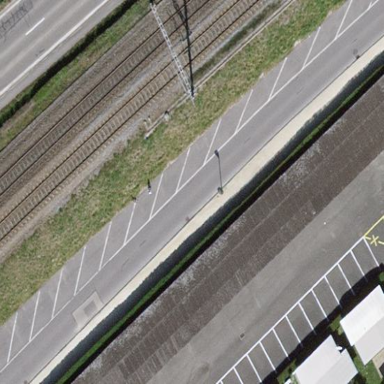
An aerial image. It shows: Parking area with surface.